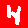
Digit: 4